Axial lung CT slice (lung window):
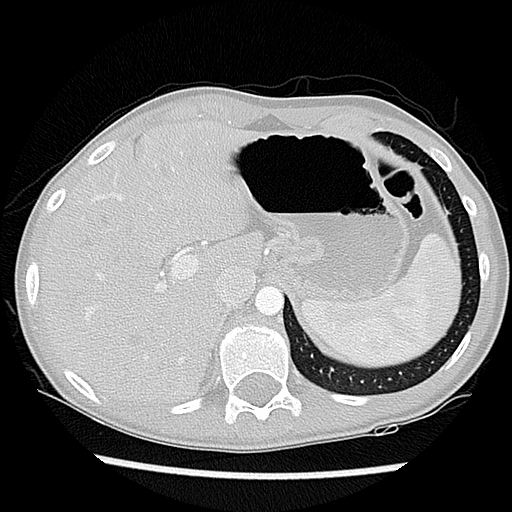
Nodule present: no